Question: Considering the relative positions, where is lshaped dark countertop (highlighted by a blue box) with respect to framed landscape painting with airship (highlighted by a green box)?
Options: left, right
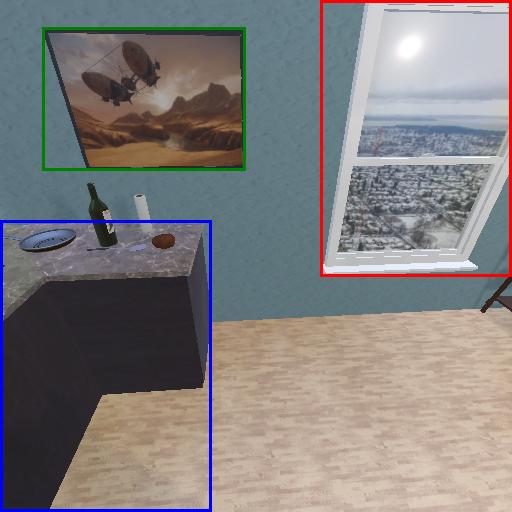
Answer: left